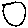
Label: circle